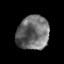
Tissue: prostate
Cell type: Myeloid cells
Senescence score: 0.2689
Nuclear area (px): 1072
Mean DAPI intensity: 108.852